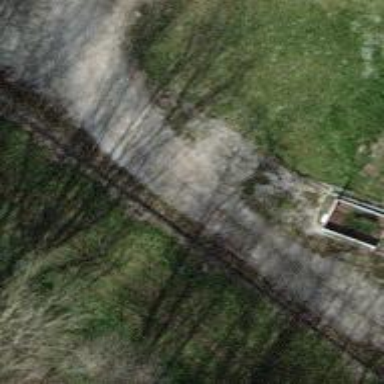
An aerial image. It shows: Driveway with fine gravel surface.